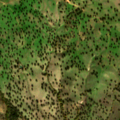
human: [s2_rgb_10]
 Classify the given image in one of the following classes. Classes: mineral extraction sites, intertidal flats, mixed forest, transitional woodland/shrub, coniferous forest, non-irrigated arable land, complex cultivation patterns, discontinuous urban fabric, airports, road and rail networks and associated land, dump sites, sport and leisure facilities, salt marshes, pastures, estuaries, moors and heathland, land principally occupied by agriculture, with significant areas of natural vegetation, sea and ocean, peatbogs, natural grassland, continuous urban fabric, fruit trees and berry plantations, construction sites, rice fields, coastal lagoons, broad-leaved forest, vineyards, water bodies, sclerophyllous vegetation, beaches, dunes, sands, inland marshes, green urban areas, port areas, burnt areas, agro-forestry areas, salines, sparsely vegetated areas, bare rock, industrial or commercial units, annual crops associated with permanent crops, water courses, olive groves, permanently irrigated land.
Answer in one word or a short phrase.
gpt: non-irrigated arable land, pastures, agro-forestry areas